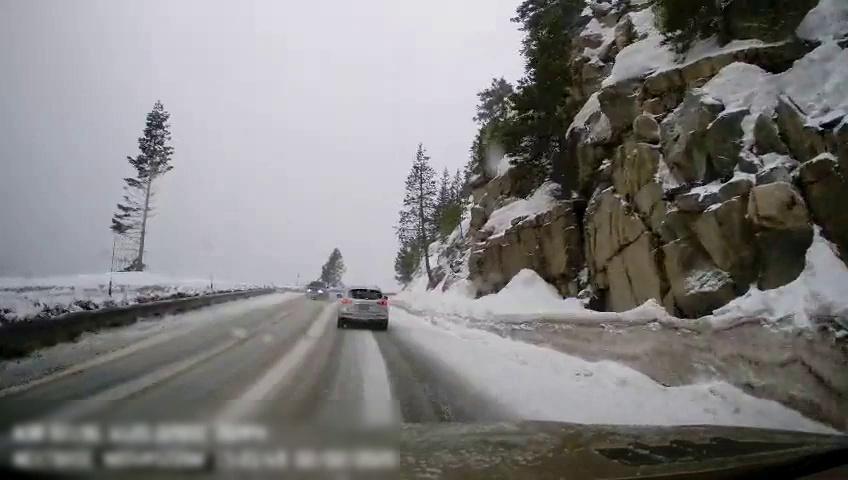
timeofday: Day
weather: Snowy
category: Drivable Space
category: Vehicles | SUV
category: Vehicles | SUV